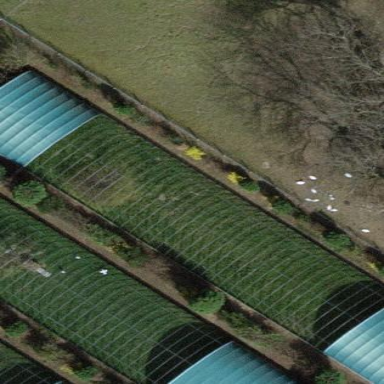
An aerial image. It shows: Greenhouse.